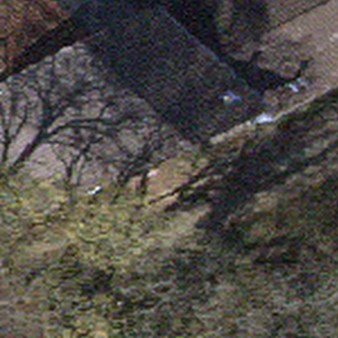
Label: other